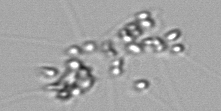
Label: Chaetoceros_didymus_TAG_external_flagellate